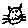
Label: cat